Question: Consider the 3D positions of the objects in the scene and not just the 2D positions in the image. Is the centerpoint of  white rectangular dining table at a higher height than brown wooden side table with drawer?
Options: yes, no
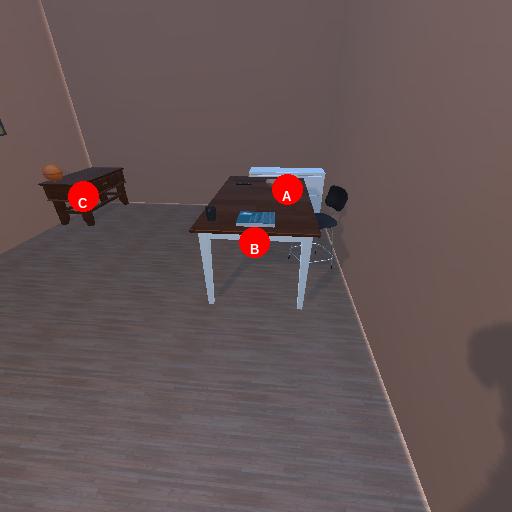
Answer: yes